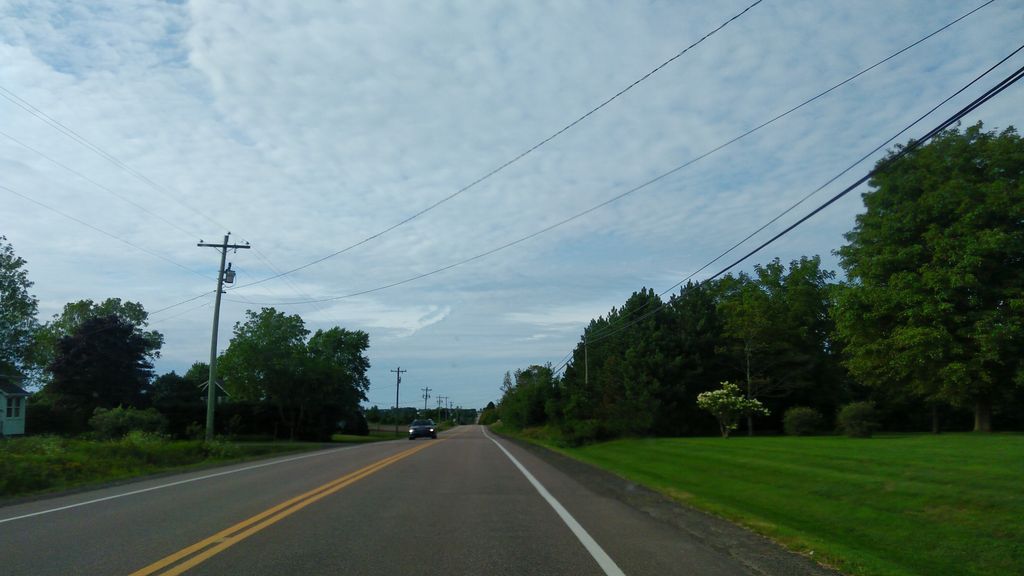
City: charlottetown